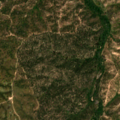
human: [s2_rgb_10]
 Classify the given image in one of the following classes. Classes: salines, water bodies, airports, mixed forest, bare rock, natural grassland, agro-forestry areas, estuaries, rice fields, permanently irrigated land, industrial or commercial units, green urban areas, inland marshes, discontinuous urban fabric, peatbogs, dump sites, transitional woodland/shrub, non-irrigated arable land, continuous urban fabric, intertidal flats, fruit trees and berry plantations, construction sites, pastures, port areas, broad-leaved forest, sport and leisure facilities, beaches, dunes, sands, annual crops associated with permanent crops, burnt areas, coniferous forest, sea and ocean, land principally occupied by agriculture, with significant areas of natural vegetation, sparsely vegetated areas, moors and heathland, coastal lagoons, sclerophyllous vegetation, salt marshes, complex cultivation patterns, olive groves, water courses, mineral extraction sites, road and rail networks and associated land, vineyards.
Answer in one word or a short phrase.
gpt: pastures, agro-forestry areas, broad-leaved forest